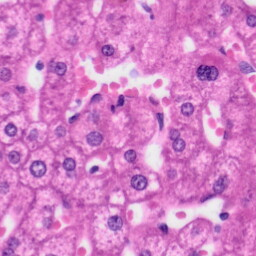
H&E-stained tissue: Liver